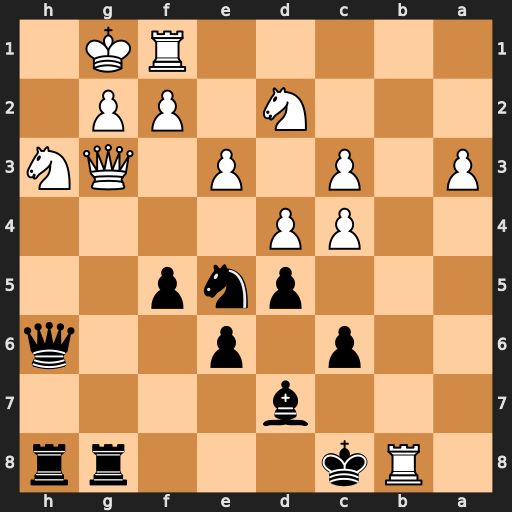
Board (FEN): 1Rk3rr/3b4/2p1p2q/3pnp2/2PP4/P1P1P1QN/3N1PP1/5RK1
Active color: b
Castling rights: -
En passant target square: -
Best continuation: Kxb8 Qxe5+ Ka8